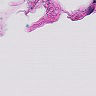
Metastatic tissue present: no